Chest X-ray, AP view. Patient: 57 years old, sex M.
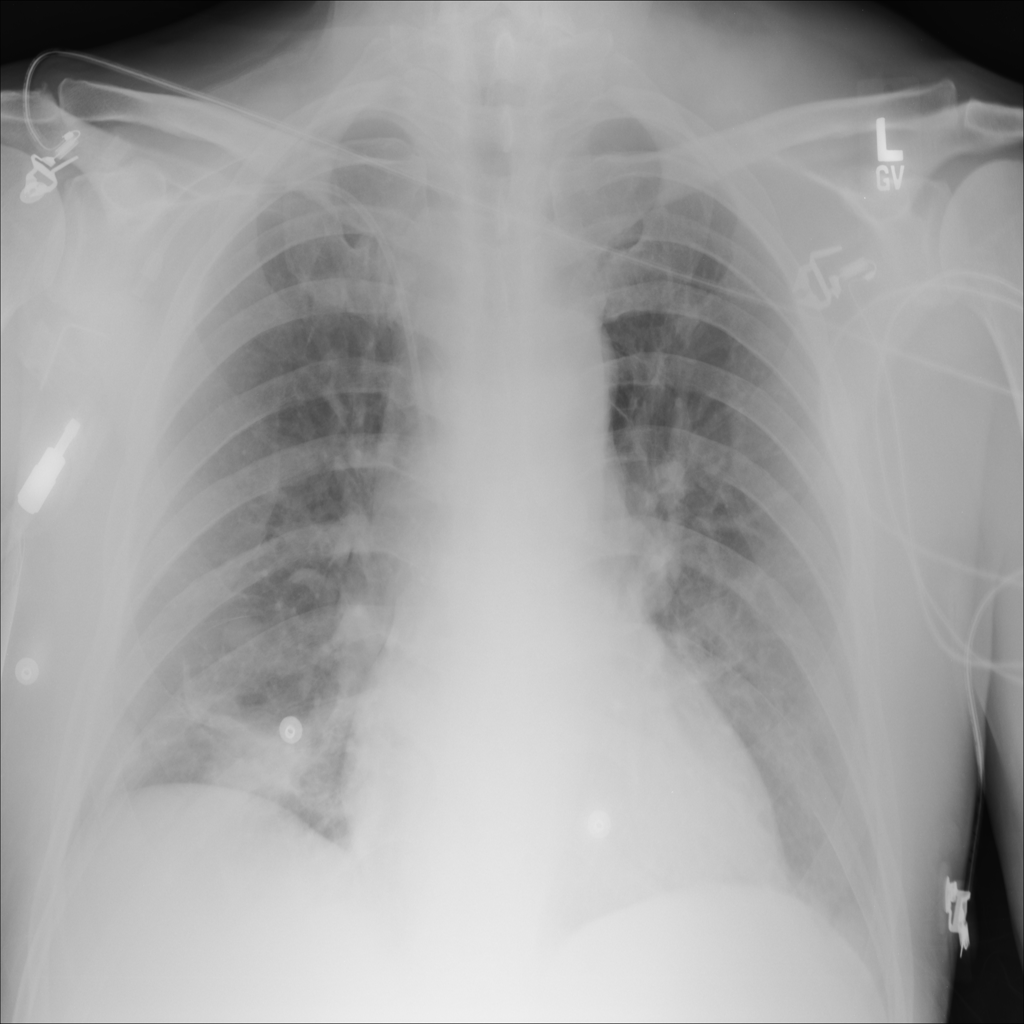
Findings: Mass